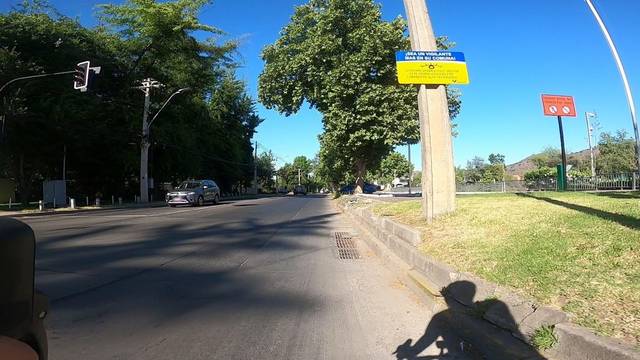
Region: Chile
Coordinates: -33.382, -70.58